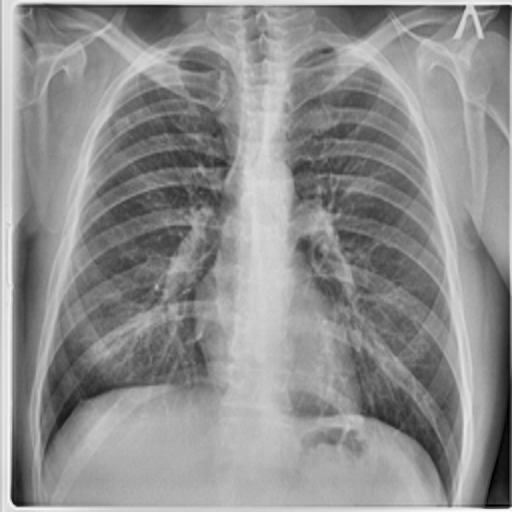
Finding: TUBERCULOSIS